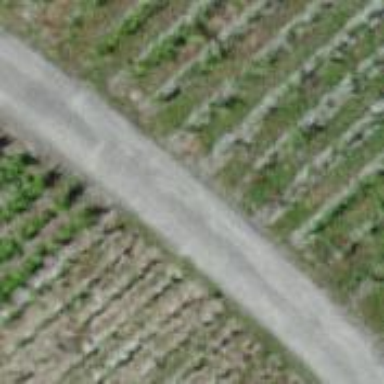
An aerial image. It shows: Track with fine gravel surface of grade2 quality.